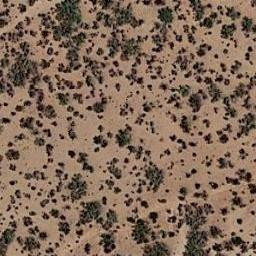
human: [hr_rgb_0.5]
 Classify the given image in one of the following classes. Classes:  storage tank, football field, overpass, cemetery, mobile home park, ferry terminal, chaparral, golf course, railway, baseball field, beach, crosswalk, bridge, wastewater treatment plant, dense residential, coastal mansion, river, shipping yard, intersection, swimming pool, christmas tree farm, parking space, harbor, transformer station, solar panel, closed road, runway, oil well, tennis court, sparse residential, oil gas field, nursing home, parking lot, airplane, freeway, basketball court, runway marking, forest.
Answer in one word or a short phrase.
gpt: chaparral